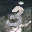
Label: 3